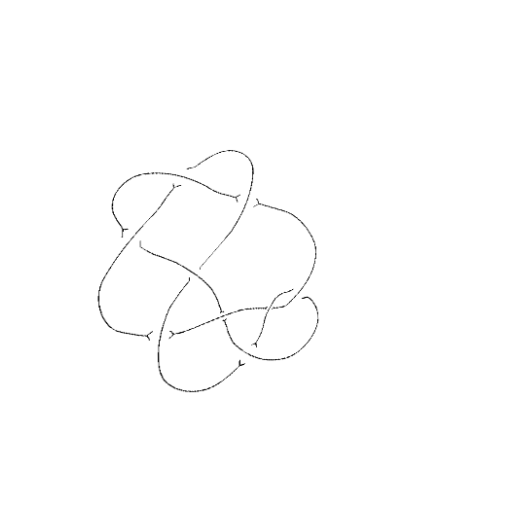
Crossing number: 9